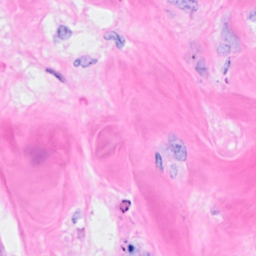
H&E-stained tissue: Breast